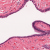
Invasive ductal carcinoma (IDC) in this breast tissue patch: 0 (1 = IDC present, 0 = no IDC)